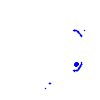
Particle: pion